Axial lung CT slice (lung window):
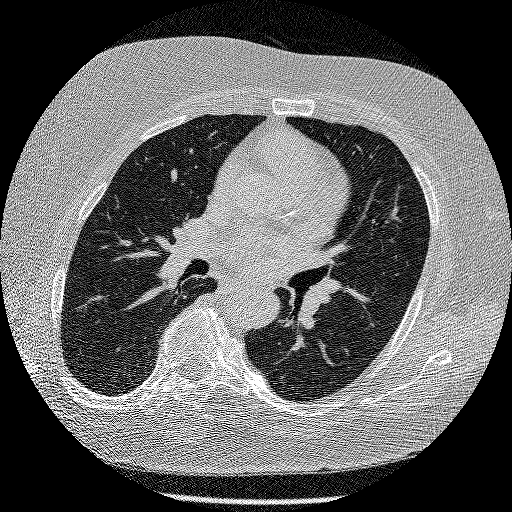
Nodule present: no